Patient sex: M
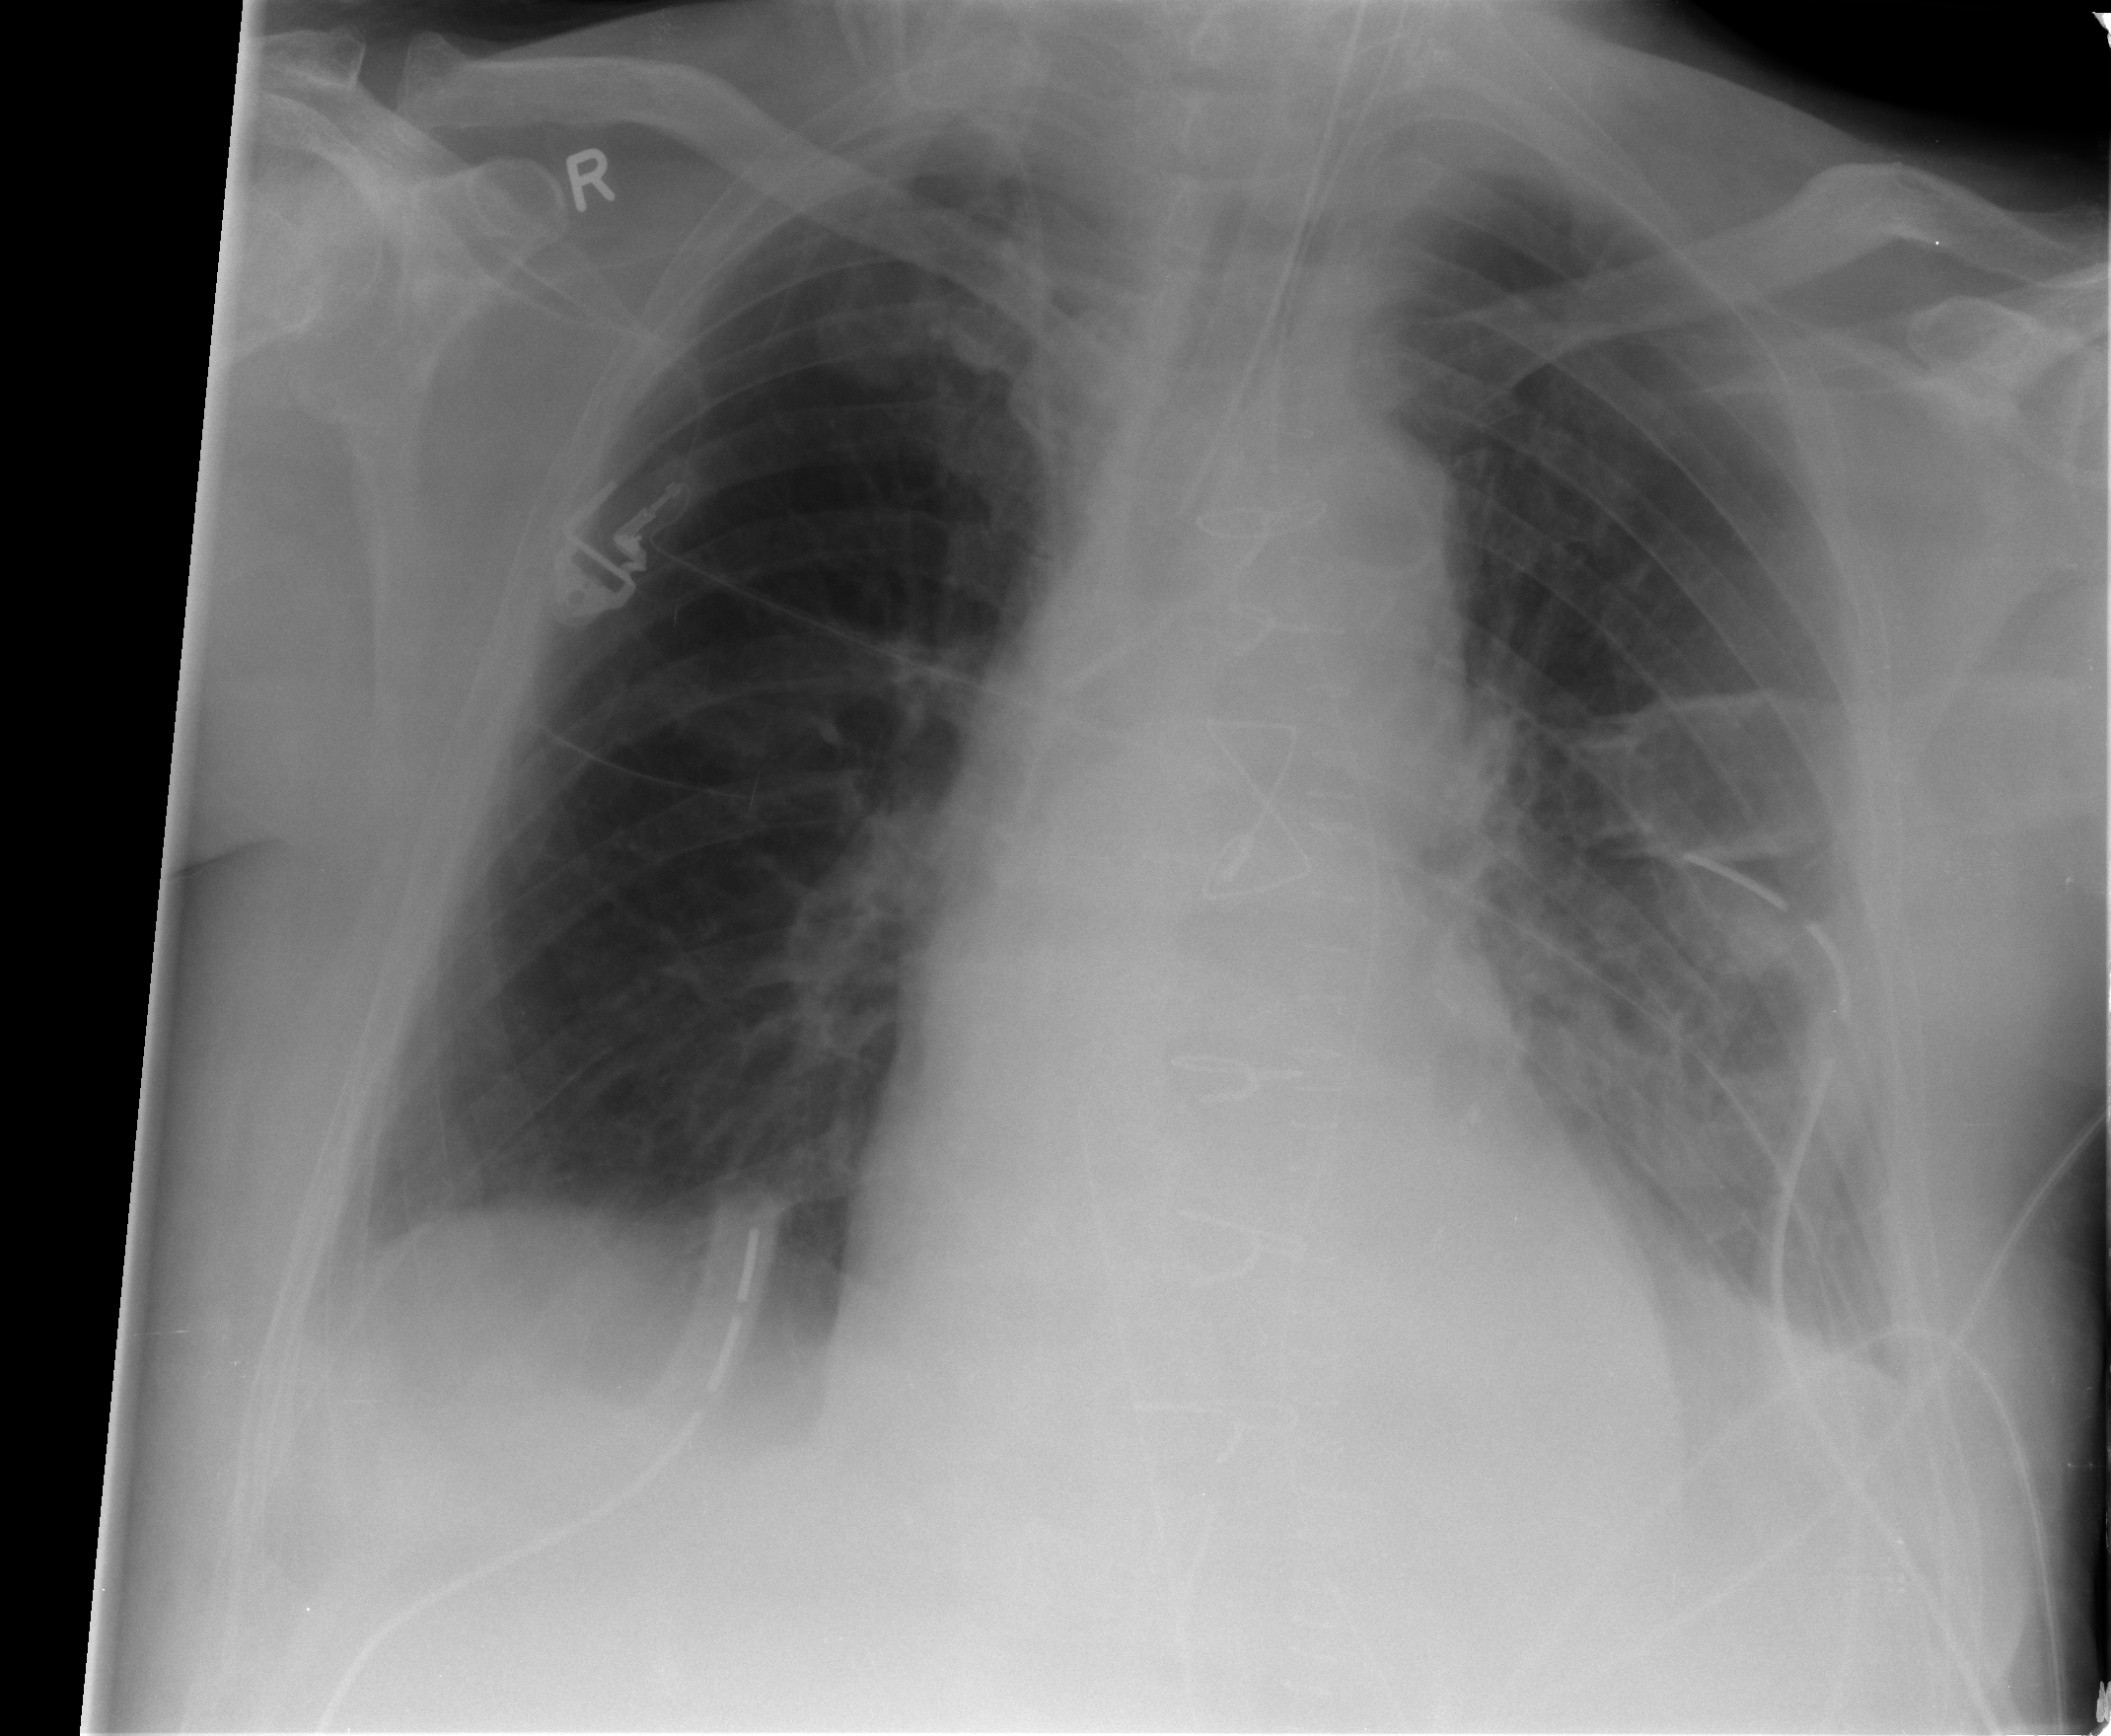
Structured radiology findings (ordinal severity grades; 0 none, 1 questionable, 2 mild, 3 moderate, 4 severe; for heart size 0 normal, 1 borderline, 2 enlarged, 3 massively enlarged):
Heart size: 0
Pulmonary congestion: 0
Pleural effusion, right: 2
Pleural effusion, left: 1
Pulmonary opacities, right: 0
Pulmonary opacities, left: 0
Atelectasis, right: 0
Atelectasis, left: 2